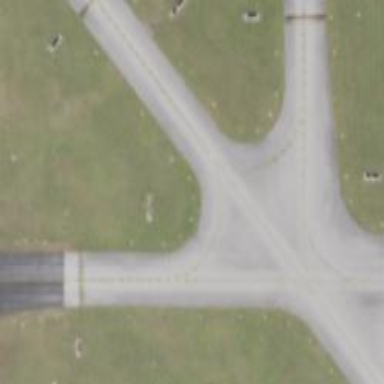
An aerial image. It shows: View of taxiway at the airport.